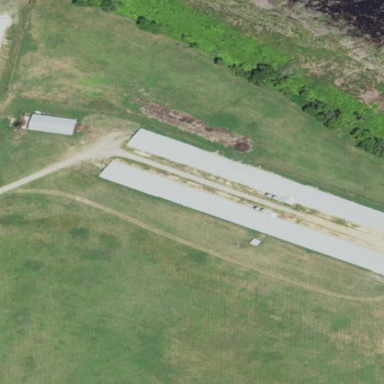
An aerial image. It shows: Farm auxiliary building.